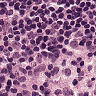
Metastatic tissue present: no